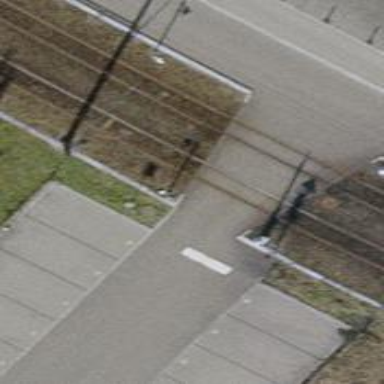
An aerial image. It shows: Level crossing on the railway with lights and full barrier.